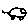
Label: car